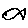
Label: fish